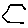
Label: hexagon